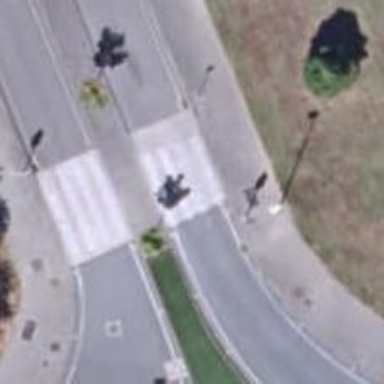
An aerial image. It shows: Uncontrolled crossing on the road.